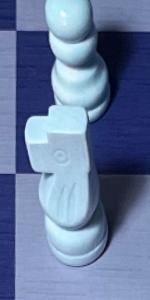
Label: Knight_White